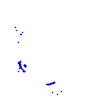
Particle: kaon